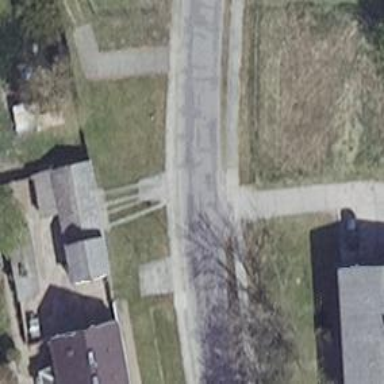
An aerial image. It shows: Sidewalk along the footway.